Question: On the E-Bay web site you can search for e. g. bracelets with main color being silver (see screenshot below).

Is it possible to run such query (find newest bracelets with main color silver) programmatically (via the eBay Search API)? If yes - how?
I looked at <URL>, but didn't find any reference to color search there.
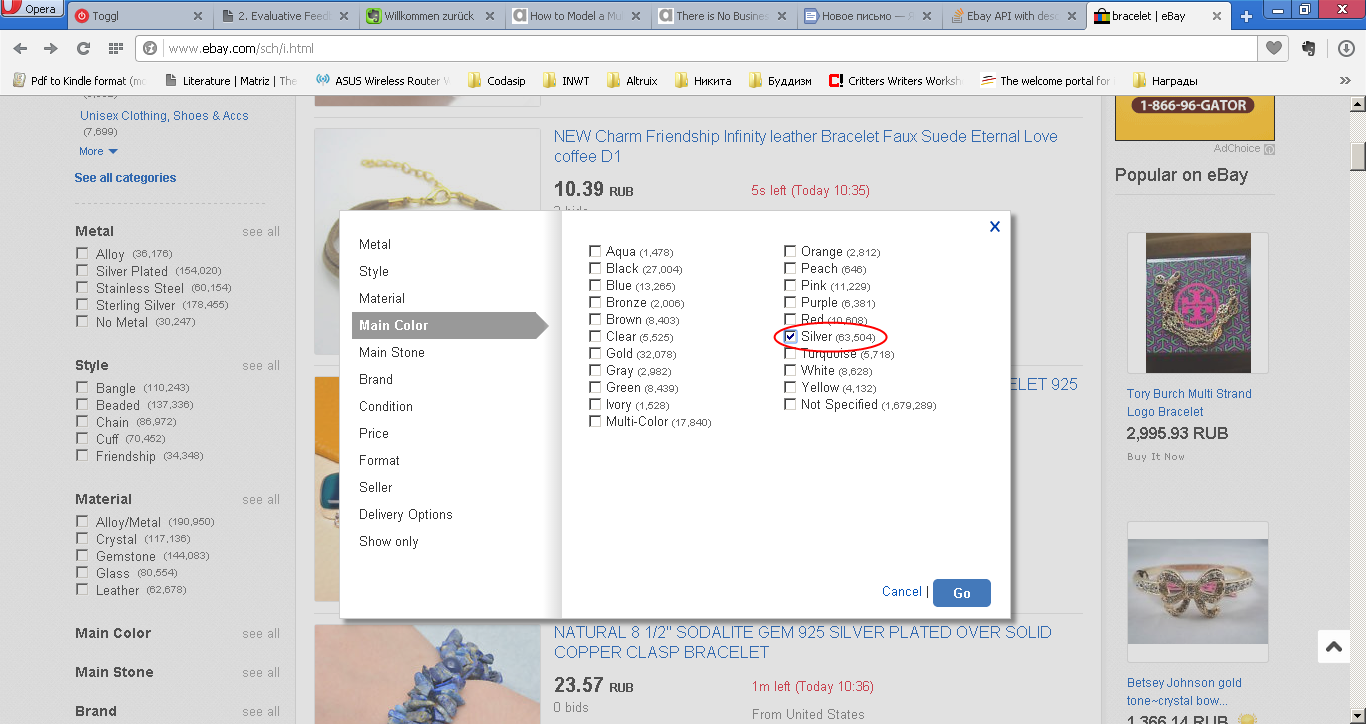
Answer: Refining searches with the Finding API is done through which are <URL> as:
> Aspects are well-known, standardized characteristics of an item. For
example, "Screen Size," "Processor Type," and "Processor Speed" could
be aspects of Laptop PCs. Aspects can vary for different kinds of
items. For example, the aspects of Laptop PCs are different from those
of Women's Dresses (aspects for Women's Dresses might include "Sleeve
Style," "Dress Length," and "Size").
Performing a search is a two step process.
1. Determine what aspects are available for the category you are searching in.
2. Choose what aspects you will use and integrate them as filters in your search request.
The following examples use the <URL>.
The first example shows how to obtain the aspects that are available. This is achieved via the <URL> operation. For this example we will use the category that is found on the US eBay site.
'''
import java.util.List;
import com.ebay.services.client.ClientConfig;
import com.ebay.services.client.FindingServiceClientFactory;
import com.ebay.services.finding.*;
public class GetHistograms {
public static void main(String[] args) {
try {
ClientConfig config = new ClientConfig();
config.setApplicationId("<YOUR EBAY APP ID>");
FindingServicePortType serviceClient = FindingServiceClientFactory.getServiceClient(config);
GetHistogramsRequest request = new GetHistogramsRequest();
request.setCategoryId("67681");
GetHistogramsResponse result = serviceClient.getHistograms(request);
AspectHistogramContainer aspectHistogramContainer = result.getAspectHistogramContainer();
List<Aspect> aspects = aspectHistogramContainer.getAspect();
for(Aspect aspect : aspects) {
System.out.println("* " + aspect.getName() + " *");
List<AspectValueHistogram> values = aspect.getValueHistogram();
for(AspectValueHistogram value : values) {
System.out.println(value.getValueName());
}
}
} catch (Exception ex) {
}
}
}
'''
Each category can have multiple aspects that consist of a name, such as , and several values such as , , . An example of the output produced by this code is shown below.
- - - - - - - - - - - -
The names and values returned from can now be used as filters in the <URL> operation. For the second example we will use the and aspects. This example also uses the same category as the first.
'''
import java.util.List;
import com.ebay.services.client.ClientConfig;
import com.ebay.services.client.FindingServiceClientFactory;
import com.ebay.services.finding.*;
public class FindItem {
public static void main(String[] args) {
try {
ClientConfig config = new ClientConfig();
config.setApplicationId("<YOUR EBAY APP ID>");
FindingServicePortType serviceClient = FindingServiceClientFactory.getServiceClient(config);
FindItemsAdvancedRequest request = new FindItemsAdvancedRequest();
request.getCategoryId().add("67681");
AspectFilter aspectFilter = new AspectFilter();
aspectFilter.setAspectName("Brand");
aspectFilter.getAspectValueName().add("Paula Abdul");
aspectFilter.getAspectValueName().add("Tiffany");
aspectFilter.getAspectValueName().add("Tommy Hilfiger");
request.getAspectFilter().add(aspectFilter);
aspectFilter = new AspectFilter();
aspectFilter.setAspectName("Main Color");
aspectFilter.getAspectValueName().add("Gold");
aspectFilter.getAspectValueName().add("Silver");
request.getAspectFilter().add(aspectFilter);
PaginationInput pi = new PaginationInput();
pi.setEntriesPerPage(2); request.setPaginationInput(pi);
FindItemsAdvancedResponse result = serviceClient.findItemsAdvanced(request);
System.out.println("Found " + result.getSearchResult().getCount() + " items." );
List<SearchItem> items = result.getSearchResult().getItem();
for(SearchItem item : items) {
System.out.println(item.getTitle());
}
} catch (Exception ex) {
}
}
}
'''